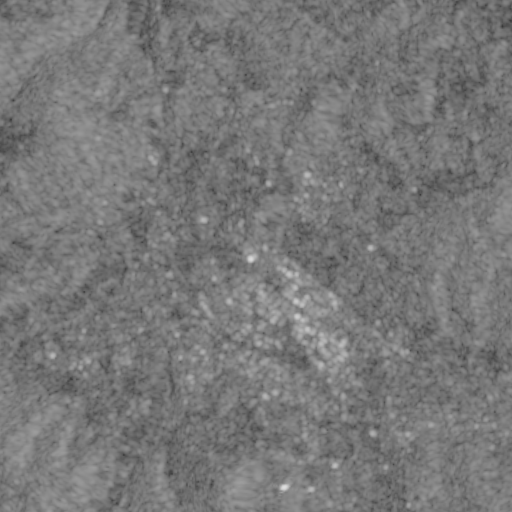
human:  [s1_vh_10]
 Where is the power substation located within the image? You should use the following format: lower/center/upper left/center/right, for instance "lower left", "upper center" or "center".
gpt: The power substation is located in the lower right of the image.
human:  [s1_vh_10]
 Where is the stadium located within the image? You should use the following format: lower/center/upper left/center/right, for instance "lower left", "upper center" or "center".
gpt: The stadium is located in the center of the image.
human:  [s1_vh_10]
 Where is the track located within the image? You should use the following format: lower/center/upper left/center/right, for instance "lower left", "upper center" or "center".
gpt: The track is located in the center of the image.
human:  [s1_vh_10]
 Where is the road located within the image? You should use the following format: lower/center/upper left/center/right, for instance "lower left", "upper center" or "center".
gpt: There is no road in the image.

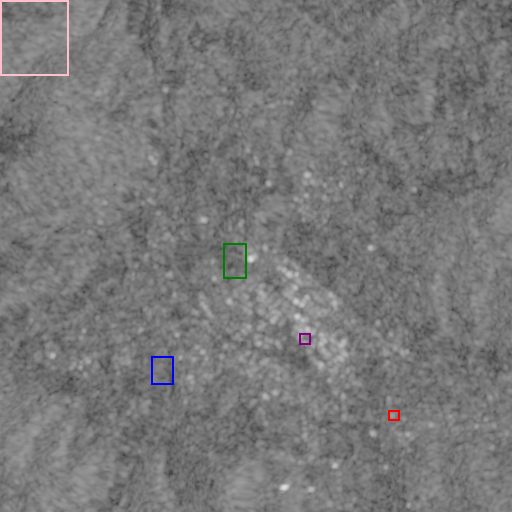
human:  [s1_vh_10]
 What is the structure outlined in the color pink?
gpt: The structure outlined in pink is a crop field.
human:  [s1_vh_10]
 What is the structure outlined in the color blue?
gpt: The structure outlined in blue is a park.
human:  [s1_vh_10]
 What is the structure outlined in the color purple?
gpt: The structure outlined in purple is a parking lot.
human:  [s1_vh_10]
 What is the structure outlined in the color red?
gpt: The structure outlined in red is a power substation.
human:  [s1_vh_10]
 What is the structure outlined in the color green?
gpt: The structure outlined in green is a stadium.
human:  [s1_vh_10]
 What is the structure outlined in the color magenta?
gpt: There is no magenta outline.